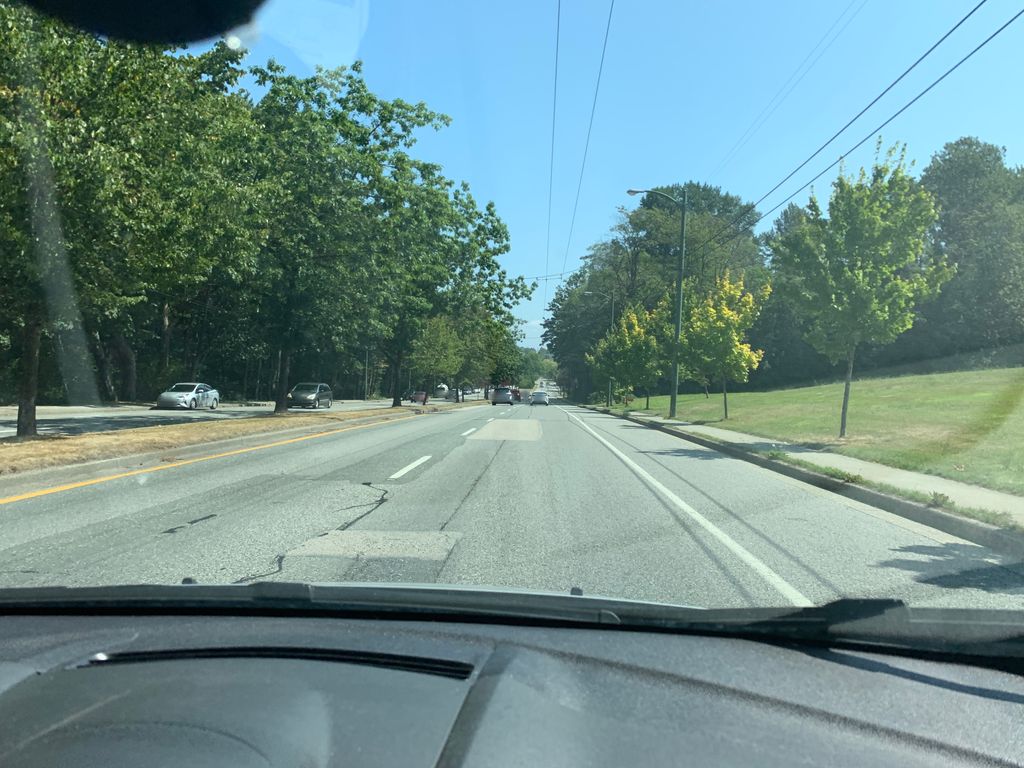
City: vancouver